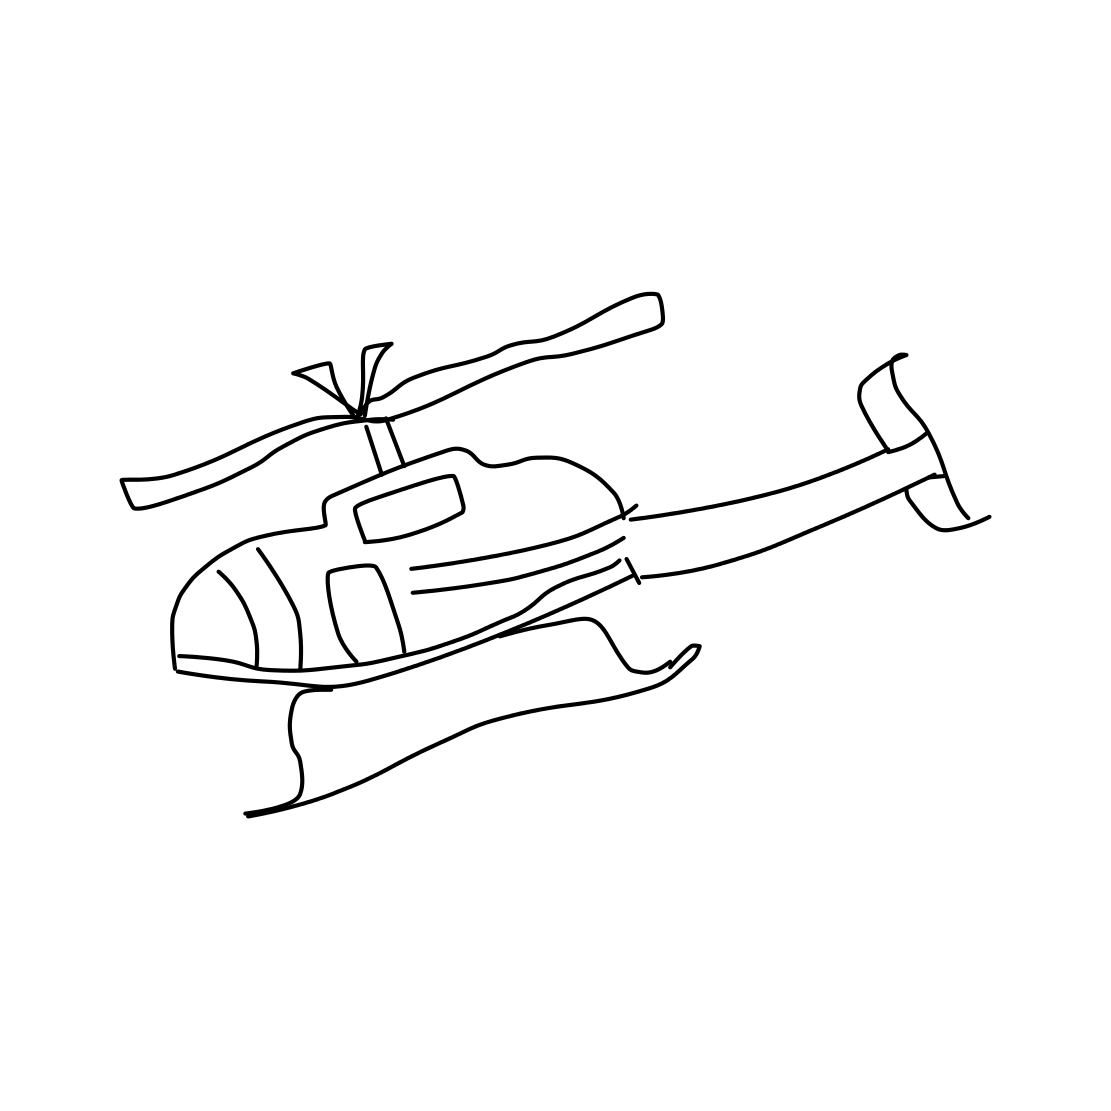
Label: helicopter